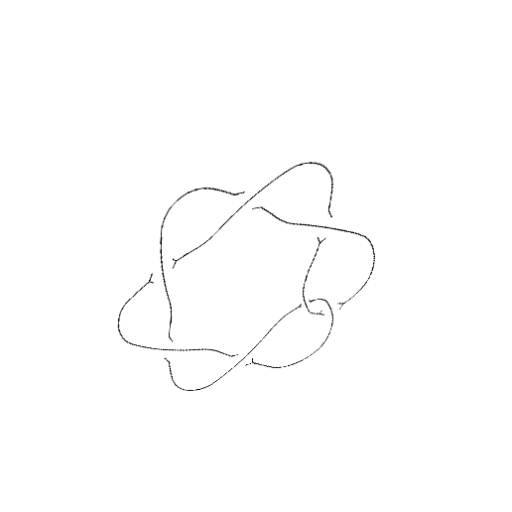
Crossing number: 7